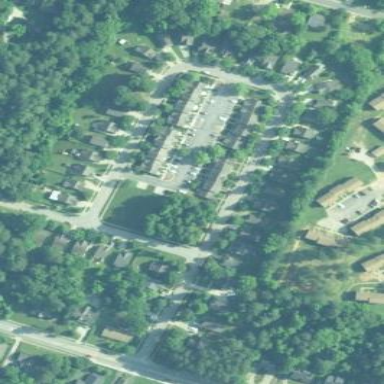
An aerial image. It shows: Residential neighbourhood.